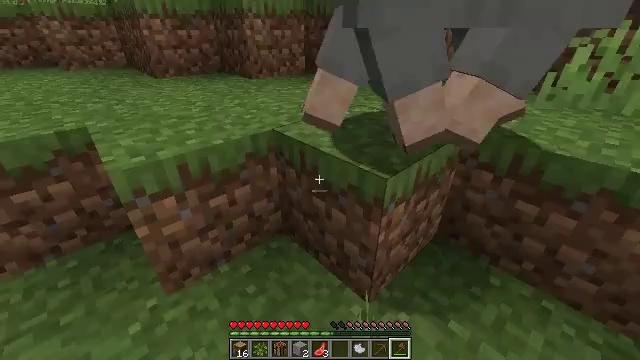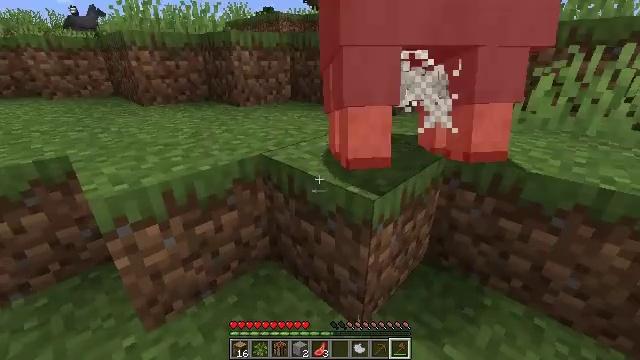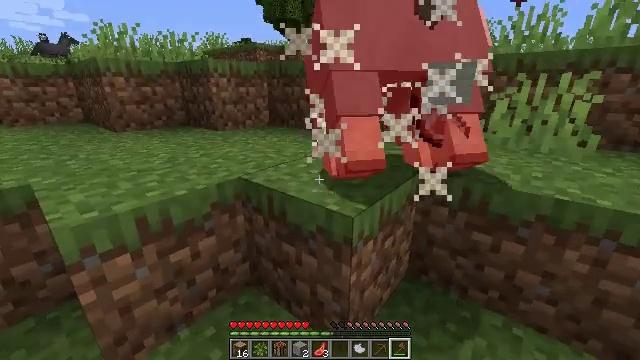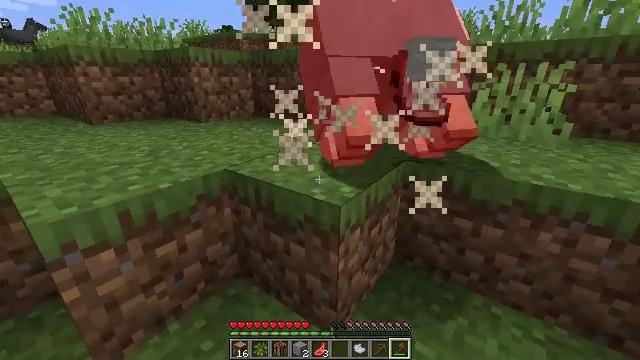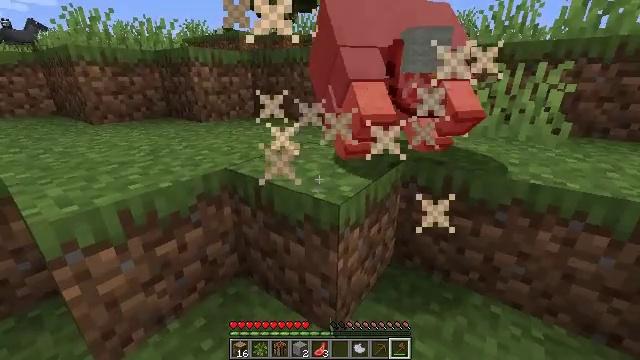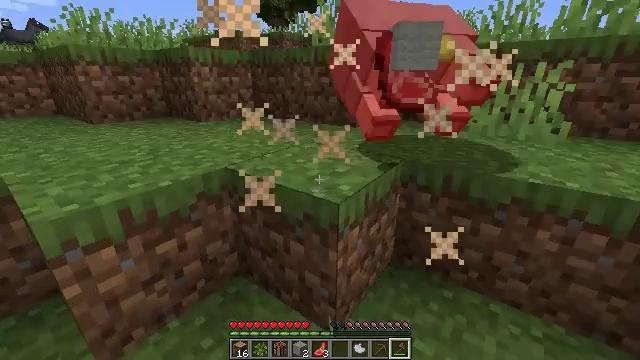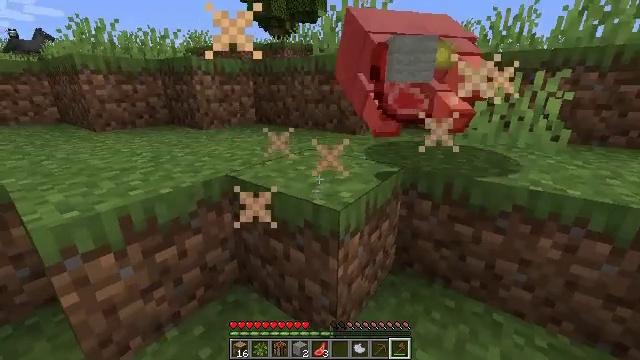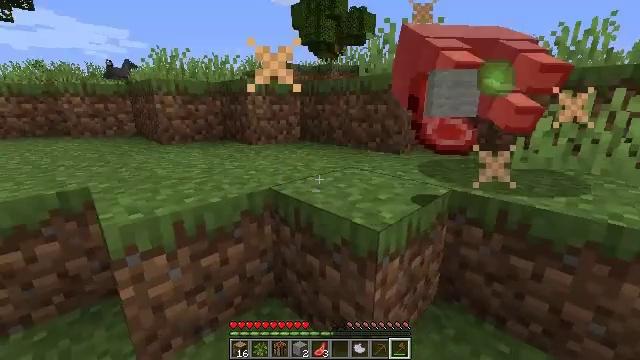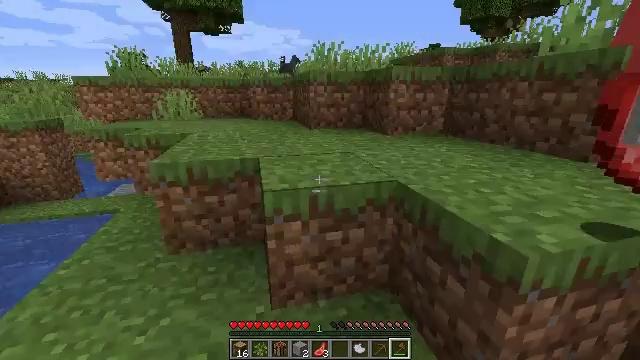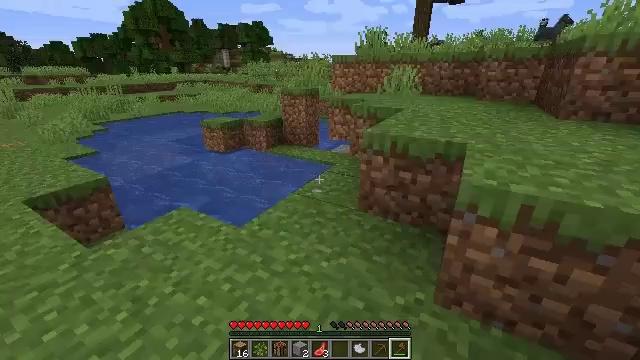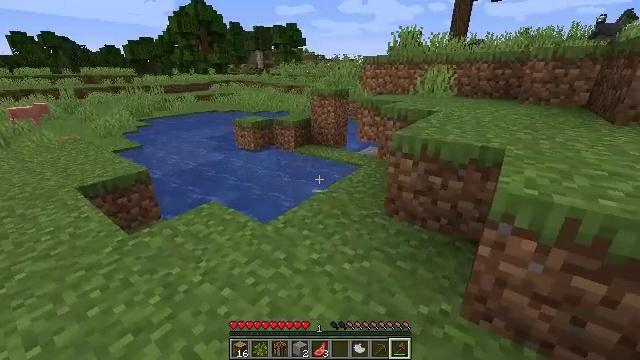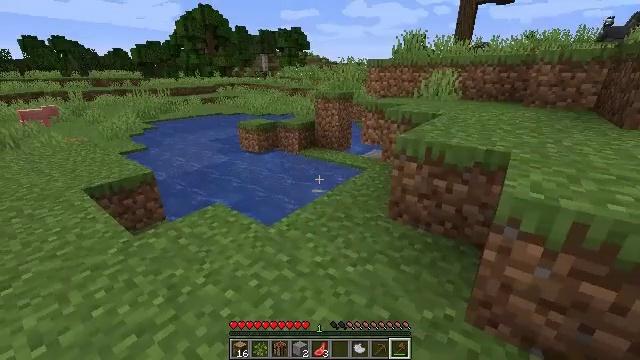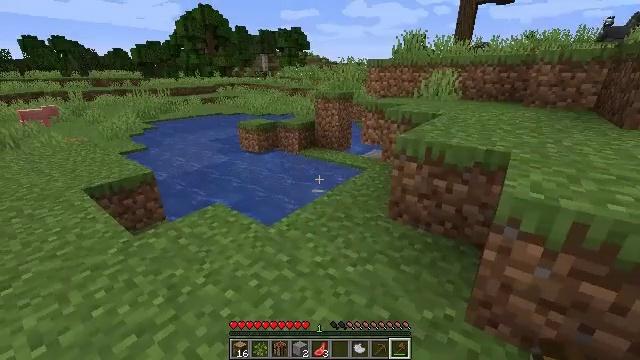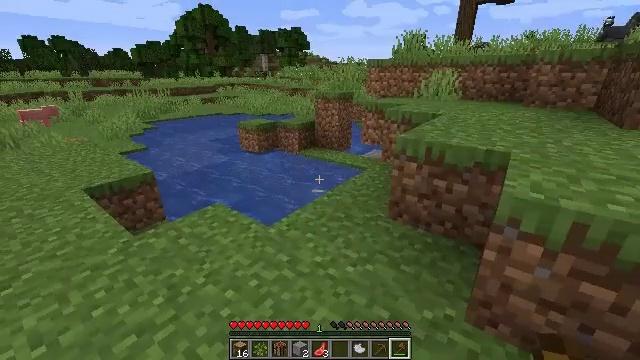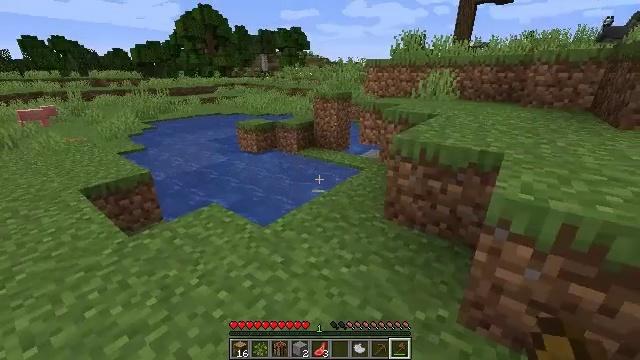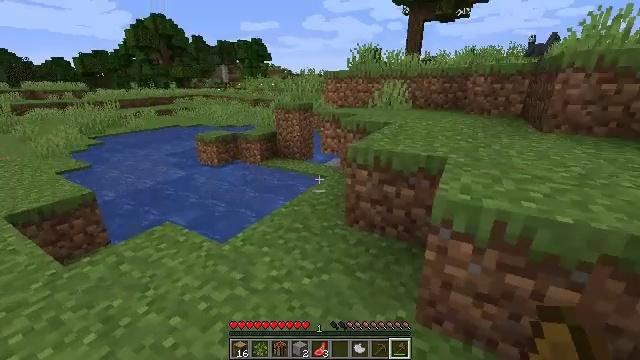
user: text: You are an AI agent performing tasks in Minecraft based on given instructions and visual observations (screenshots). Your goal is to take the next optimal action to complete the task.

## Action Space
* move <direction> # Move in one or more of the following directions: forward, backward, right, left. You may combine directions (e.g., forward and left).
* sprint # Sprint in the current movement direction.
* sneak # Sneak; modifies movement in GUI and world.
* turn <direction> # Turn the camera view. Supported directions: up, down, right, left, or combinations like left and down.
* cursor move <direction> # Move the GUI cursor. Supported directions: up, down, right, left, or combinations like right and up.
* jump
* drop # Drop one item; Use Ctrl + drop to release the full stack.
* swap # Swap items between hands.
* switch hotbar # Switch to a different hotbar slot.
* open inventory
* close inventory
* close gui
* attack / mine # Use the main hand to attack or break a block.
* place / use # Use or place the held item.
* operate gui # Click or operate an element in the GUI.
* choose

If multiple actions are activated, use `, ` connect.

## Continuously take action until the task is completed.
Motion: motion action
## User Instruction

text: Remove a light gray dye from the inventory.
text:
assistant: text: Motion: turn right and up
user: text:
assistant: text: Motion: turn right and up
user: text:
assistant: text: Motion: turn right and down
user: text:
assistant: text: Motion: no_op
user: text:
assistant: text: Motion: no_op
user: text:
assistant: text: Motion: turn up
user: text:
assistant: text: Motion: turn left and up
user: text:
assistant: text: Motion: turn left and down
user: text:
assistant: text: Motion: turn left and down
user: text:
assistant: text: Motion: turn left
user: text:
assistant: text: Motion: no_op
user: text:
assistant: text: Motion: no_op
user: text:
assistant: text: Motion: no_op
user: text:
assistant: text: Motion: move right
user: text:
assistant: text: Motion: move right, turn right and up
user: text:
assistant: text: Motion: move right, turn right and up
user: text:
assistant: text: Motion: move right, turn right and up
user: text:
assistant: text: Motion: move forward and move right, turn right and up
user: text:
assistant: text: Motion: move forward and move right
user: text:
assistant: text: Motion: move forward
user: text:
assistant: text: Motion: move forward, jump
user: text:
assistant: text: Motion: move forward, jump
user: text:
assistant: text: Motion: move forward, jump
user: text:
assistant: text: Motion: move forward, jump
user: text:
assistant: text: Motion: move forward
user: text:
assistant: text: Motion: move forward
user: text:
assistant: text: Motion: move forward, turn left
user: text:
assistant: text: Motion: move forward, turn left and down
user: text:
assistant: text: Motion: move forward, turn left and down
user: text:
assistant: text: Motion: move forward, turn left and down